Aerial crown-view tile of a tropical tree (Barro Colorado Island, Panama), acquired 20250818:
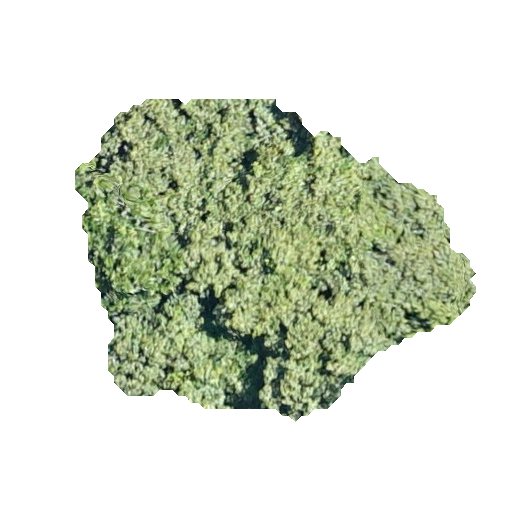
Species: Apeiba membranacea
GBIF accepted scientific name: Apeiba membranacea
Crown area: 129.706 m²